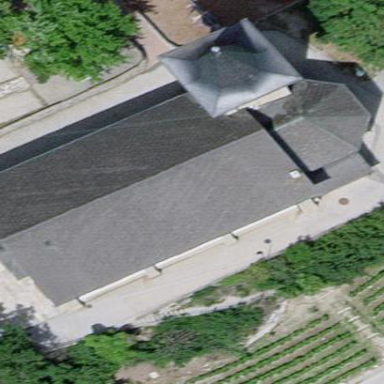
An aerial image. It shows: Building serving as place of worship.